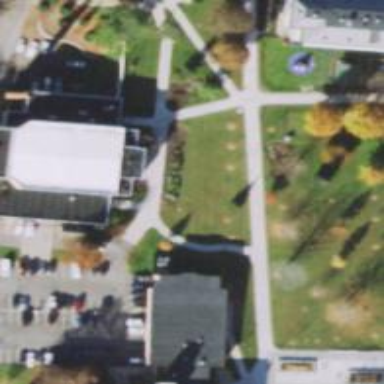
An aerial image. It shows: College building.